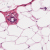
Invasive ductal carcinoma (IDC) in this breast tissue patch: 0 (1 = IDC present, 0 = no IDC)